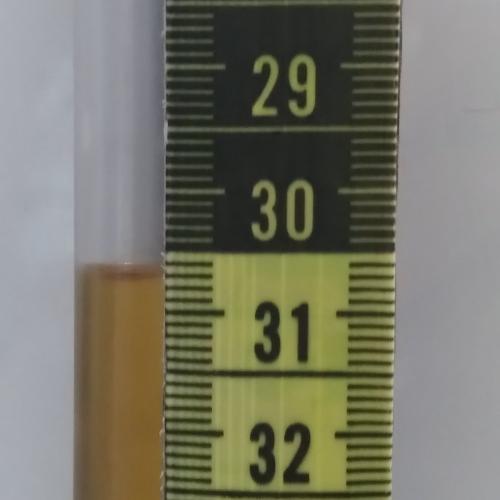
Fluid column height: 30.7 cm